Aerial crown-view tile of a tropical tree (Barro Colorado Island, Panama), acquired 20240918:
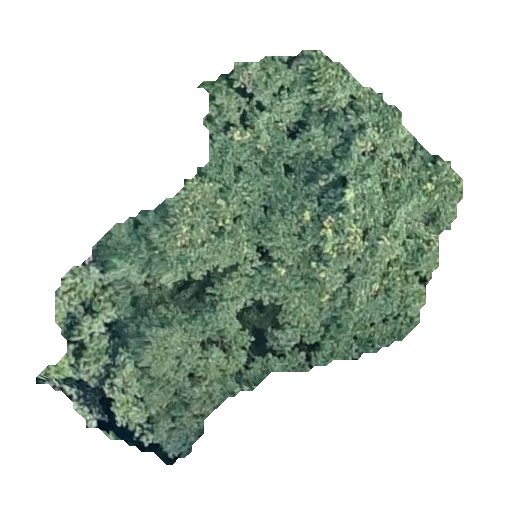
Species: Luehea seemannii
GBIF accepted scientific name: Luehea seemannii
Crown area: 152.135 m²